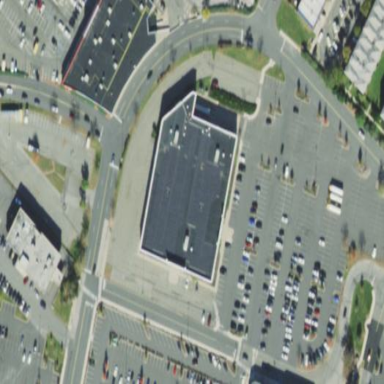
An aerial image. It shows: Building that houses furniture shop.